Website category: book
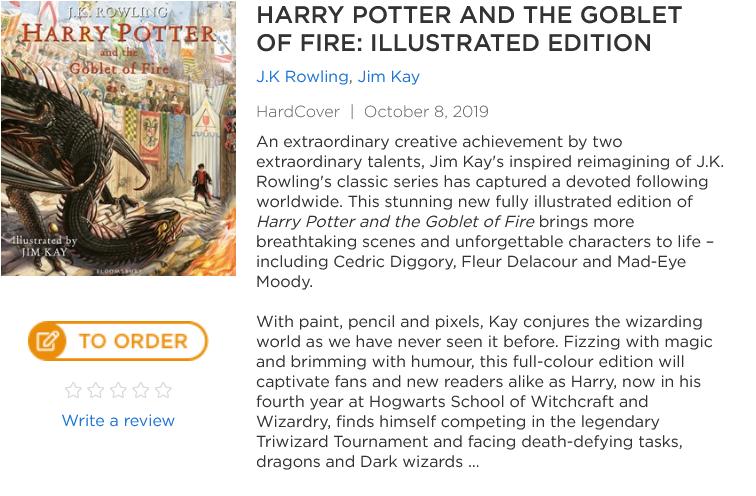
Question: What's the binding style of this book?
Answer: HardCover

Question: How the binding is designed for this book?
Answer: HardCover

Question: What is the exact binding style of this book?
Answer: HardCover

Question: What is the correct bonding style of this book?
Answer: HardCover

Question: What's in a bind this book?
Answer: HardCover

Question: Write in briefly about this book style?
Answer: HardCover

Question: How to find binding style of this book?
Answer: HardCover

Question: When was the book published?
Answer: October 8, 2019

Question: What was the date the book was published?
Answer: October 8, 2019

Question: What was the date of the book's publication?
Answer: October 8, 2019

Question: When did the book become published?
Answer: October 8, 2019

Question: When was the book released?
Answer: October 8, 2019

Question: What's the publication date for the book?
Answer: October 8, 2019